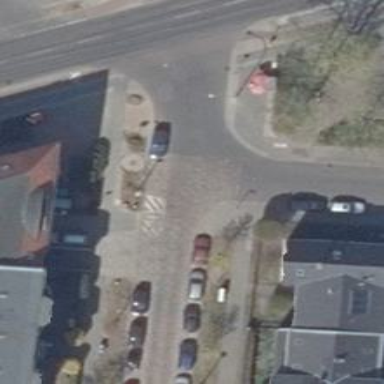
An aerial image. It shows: Unmarked crossing on the road.